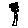
Label: flower